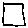
Label: square